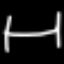
Label: bed